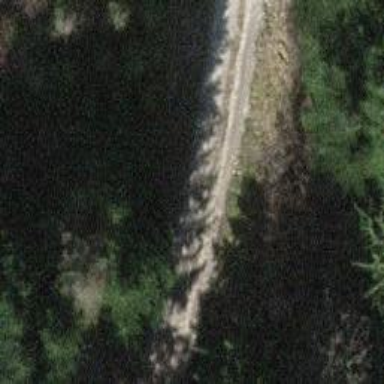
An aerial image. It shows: Gravel track with grade 2 quality.